Question: How to create layout for profile like this image using imageview and some textview?

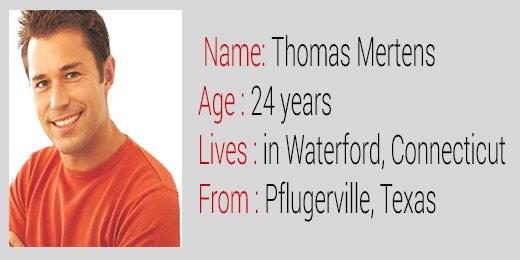
Answer: Something like this. Do not forget to set sizes you want.
'''
<?xml version="1.0" encoding="utf-8"?>
<LinearLayout xmlns:android="http://schemas.android.com/apk/res/android"
android:layout_width="match_parent"
android:layout_height="match_parent"
android:orientation="horizontal" >
<ImageView
android:layout_width="wrap_content"
android:layout_height="wrap_content"
android:src="someImage" />
<LinearLayout
android:layout_width="wrap_content"
android:layout_height="wrap_content"
android:orientation="vertical" >
<LinearLayout
android:layout_width="wrap_content"
android:layout_height="wrap_content"
android:orientation="horizontal" >
<TextView
android:layout_width="wrap_content"
android:layout_height="wrap_content"
android:text="Name:"
android:textColor="#ff0000" />
<TextView
android:id="@+id/name"
android:layout_width="wrap_content"
android:layout_height="wrap_content"
android:text=""
android:textColor="@android:color/black" />
</LinearLayout>
<LinearLayout
android:layout_width="wrap_content"
android:layout_height="wrap_content"
android:orientation="horizontal" >
<TextView
android:layout_width="wrap_content"
android:layout_height="wrap_content"
android:text="Age:"
android:textColor="#ff0000" />
<TextView
android:id="@+id/age"
android:layout_width="wrap_content"
android:layout_height="wrap_content"
android:text=""
android:textColor="@android:color/black" />
</LinearLayout>
<LinearLayout
android:layout_width="wrap_content"
android:layout_height="wrap_content"
android:orientation="horizontal" >
<TextView
android:layout_width="wrap_content"
android:layout_height="wrap_content"
android:text="Lives:"
android:textColor="#ff0000" />
<TextView
android:id="@+id/lives"
android:layout_width="wrap_content"
android:layout_height="wrap_content"
android:text=""
android:textColor="@android:color/black" />
</LinearLayout>
<LinearLayout
android:layout_width="wrap_content"
android:layout_height="wrap_content"
android:orientation="horizontal" >
<TextView
android:layout_width="wrap_content"
android:layout_height="wrap_content"
android:text="From:"
android:textColor="#ff0000" />
<TextView
android:id="@+id/from"
android:layout_width="wrap_content"
android:layout_height="wrap_content"
android:text=""
android:textColor="@android:color/black" />
</LinearLayout>
</LinearLayout>
'''